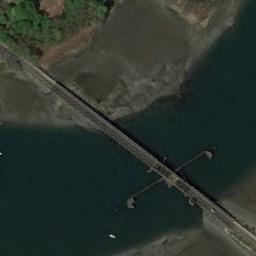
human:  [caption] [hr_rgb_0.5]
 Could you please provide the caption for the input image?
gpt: On one side of the river, There are farmland  And on the other side, There are settlements .

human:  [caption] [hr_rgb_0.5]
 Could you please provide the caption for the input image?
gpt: A bridge built on a dark green river and some green plants on one side of the river .

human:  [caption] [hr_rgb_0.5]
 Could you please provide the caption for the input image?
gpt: A bridge is over the river between the bare land and some plants .

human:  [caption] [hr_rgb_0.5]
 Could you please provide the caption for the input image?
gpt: A slender, Straight bridge connecting the land on both sides of the turquoise river .

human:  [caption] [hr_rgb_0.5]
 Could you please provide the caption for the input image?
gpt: There is a bridge over the river .